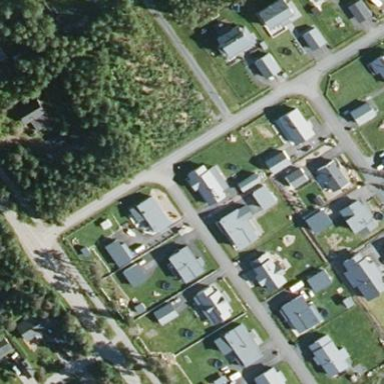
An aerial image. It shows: Residential area.